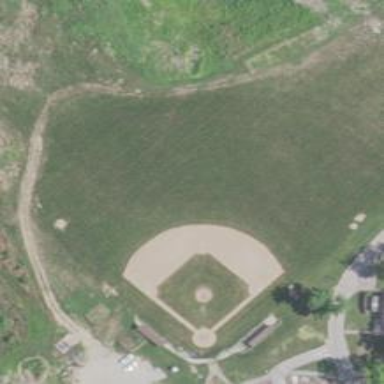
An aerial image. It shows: Baseball pitch for leisure and sports activities.